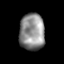
Tissue: skin
Cell type: Epithelial cells
Senescence score: 0.258
Nuclear area (px): 911
Mean DAPI intensity: 141.209